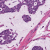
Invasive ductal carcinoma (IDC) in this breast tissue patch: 1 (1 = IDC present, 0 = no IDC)